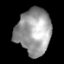
Tissue: lung
Cell type: T cells
Senescence score: 0.2369
Nuclear area (px): 1551
Mean DAPI intensity: 156.75